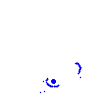
Particle: electron